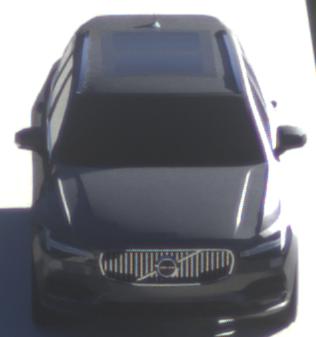
Make: Volvo
Model: V90
Detailed model: -
Model produced from: 2016
Model produced until: 2020
Doors: 5
Color: gray
Road condition: dry road
Daytime: sunrise or sunset
Contrast: medium contrast